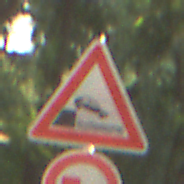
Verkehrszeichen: Ufer
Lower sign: UeberholverbotKraftfahrzeuge
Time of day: SunriseSunset
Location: Outdoor (Suburban)
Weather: Clear
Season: NotSpecified
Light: Natural